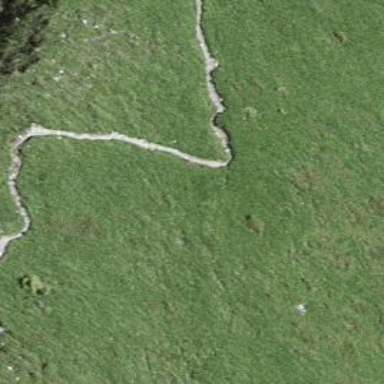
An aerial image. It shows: Unpaved path.